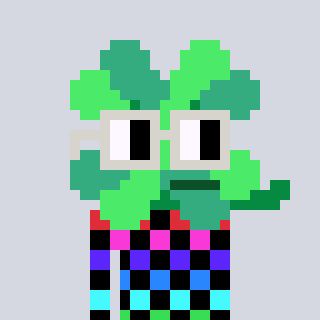
a pixel art character with square light gray glasses, a clover-shaped head and a bluegrey-colored body on a cool background